Brain MRI, t1w sequence, axial 2D slice.
Patient: age 39, sex F, weight 95 kg, height 1.95 m
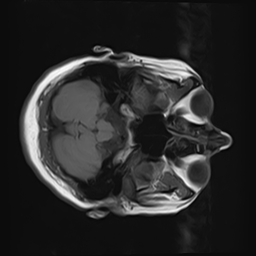